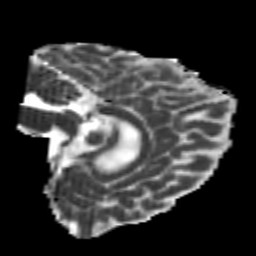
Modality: MD
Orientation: sagittal
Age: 22
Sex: male
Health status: healthy
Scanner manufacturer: philips
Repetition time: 7.386 s
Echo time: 0.08599 s